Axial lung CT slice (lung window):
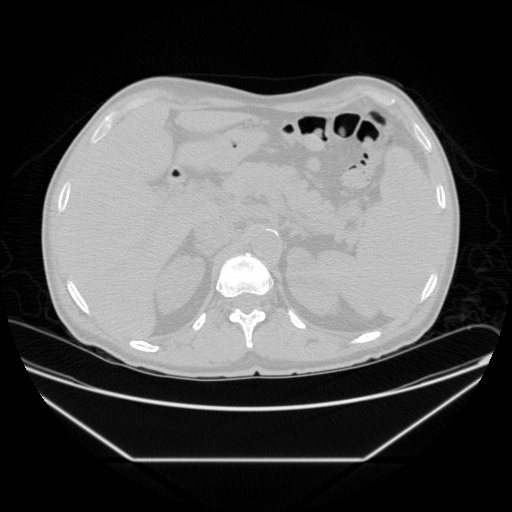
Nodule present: no